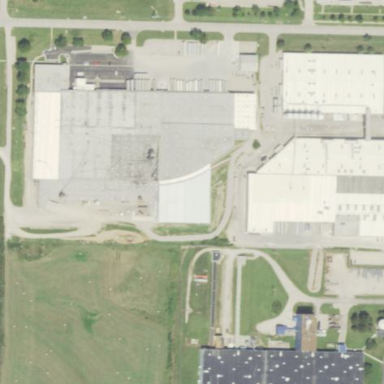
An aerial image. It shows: Industrial building.